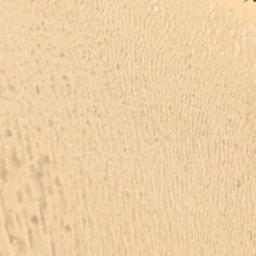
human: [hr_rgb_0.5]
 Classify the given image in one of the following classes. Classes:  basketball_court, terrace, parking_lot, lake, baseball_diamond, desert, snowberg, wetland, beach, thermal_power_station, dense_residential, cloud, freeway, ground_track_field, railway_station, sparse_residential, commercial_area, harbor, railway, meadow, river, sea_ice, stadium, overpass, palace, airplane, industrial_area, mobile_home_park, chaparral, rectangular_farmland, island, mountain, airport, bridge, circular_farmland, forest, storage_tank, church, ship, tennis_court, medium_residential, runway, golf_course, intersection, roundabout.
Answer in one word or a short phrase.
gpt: desert